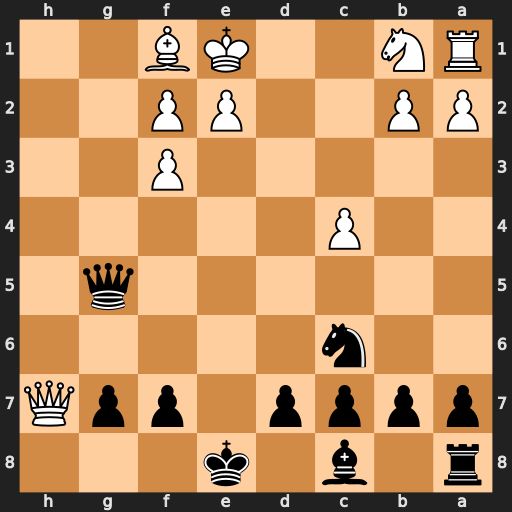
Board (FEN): r1b1k3/pppp1ppQ/2n5/6q1/2P5/5P2/PP2PP2/RN2KB2
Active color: b
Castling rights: Qq
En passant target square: -
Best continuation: Qc1#